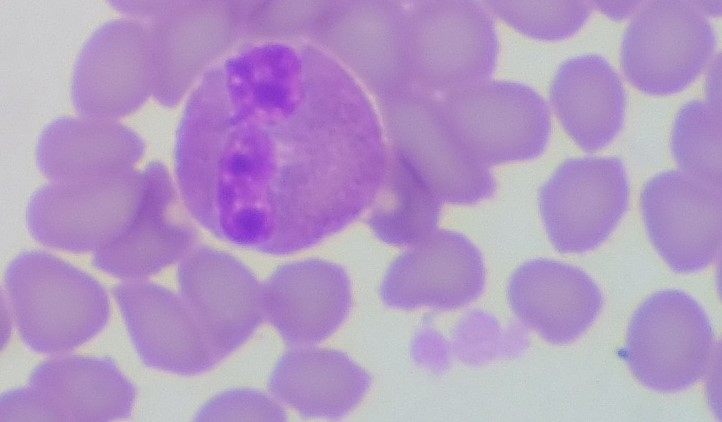
White blood cell type: Eosinophil